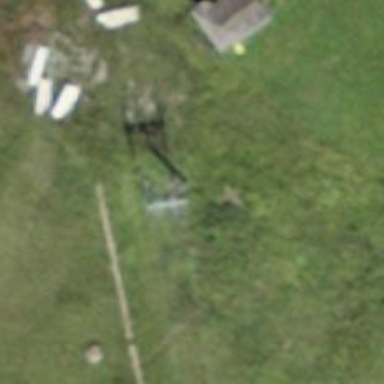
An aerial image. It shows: Pylon for aerialway.